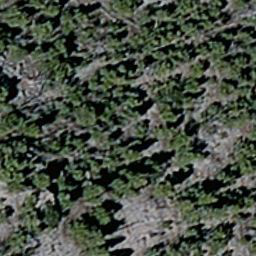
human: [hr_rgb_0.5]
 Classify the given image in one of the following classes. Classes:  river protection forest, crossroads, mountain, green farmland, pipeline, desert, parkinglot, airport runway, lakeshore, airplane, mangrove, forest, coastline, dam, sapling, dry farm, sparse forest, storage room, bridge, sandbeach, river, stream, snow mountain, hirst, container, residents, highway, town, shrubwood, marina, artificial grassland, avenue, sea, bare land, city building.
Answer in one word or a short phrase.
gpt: sparse forest